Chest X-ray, PA view. Patient: 43 years old, sex M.
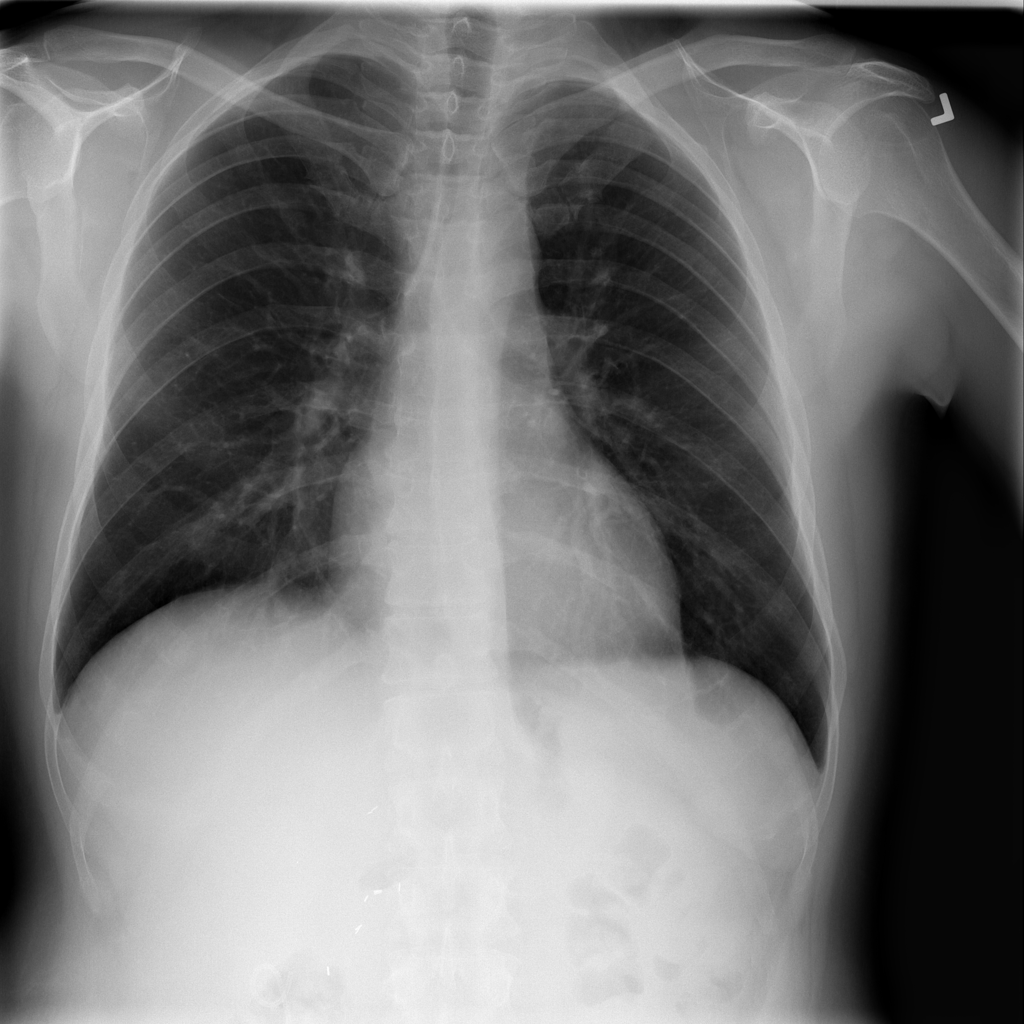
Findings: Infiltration